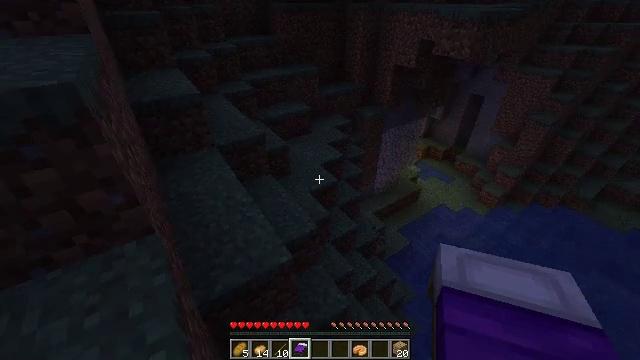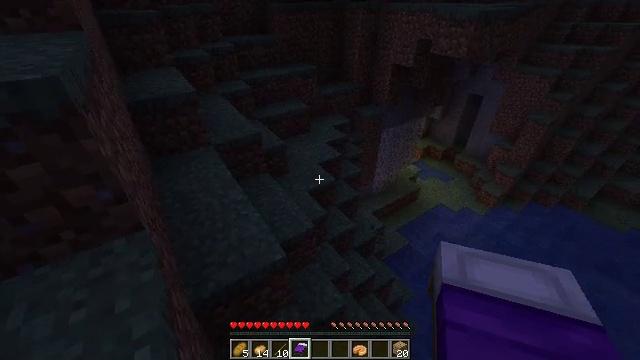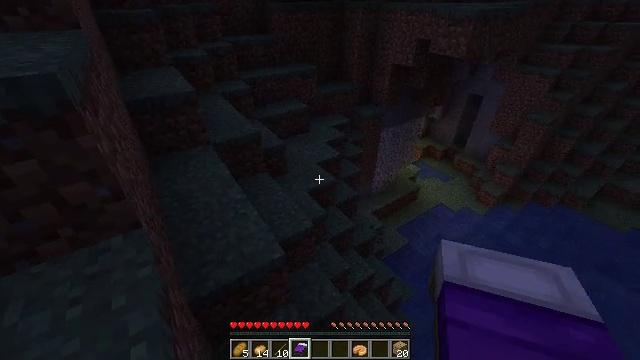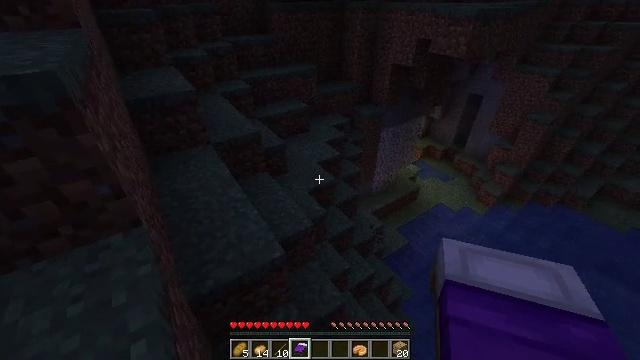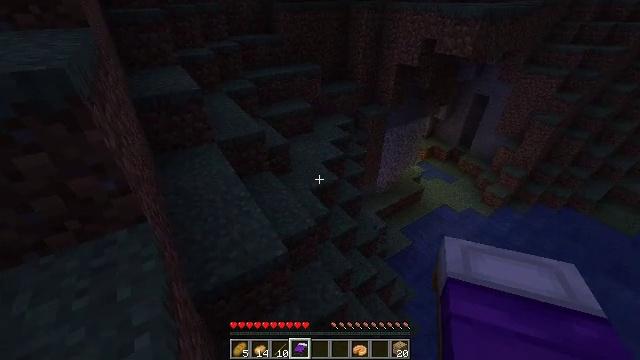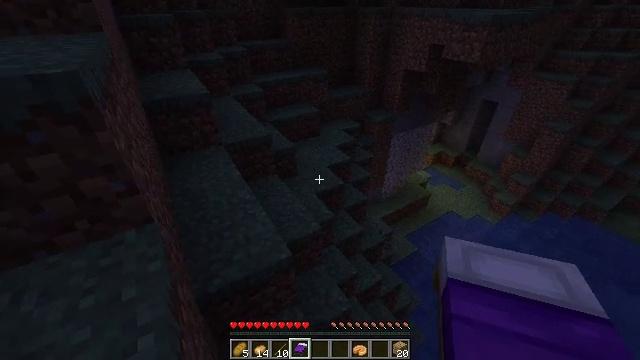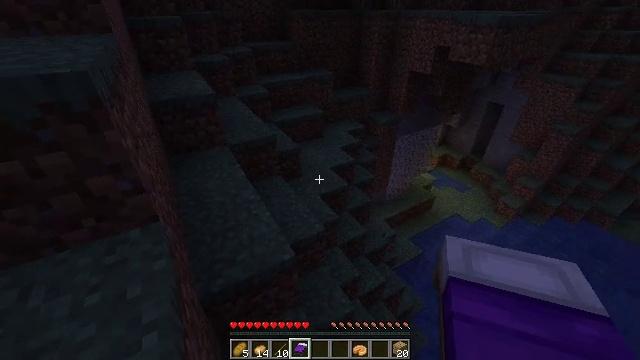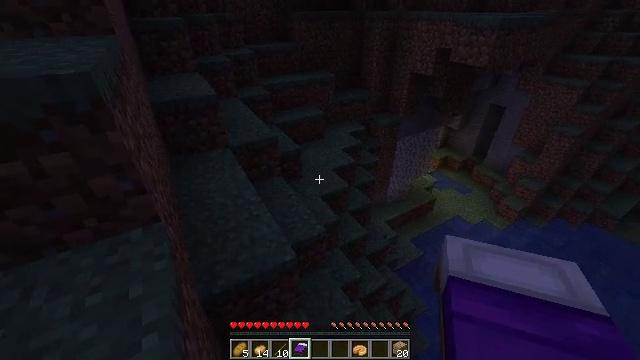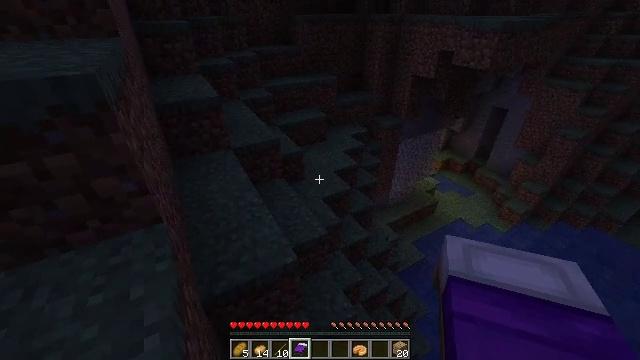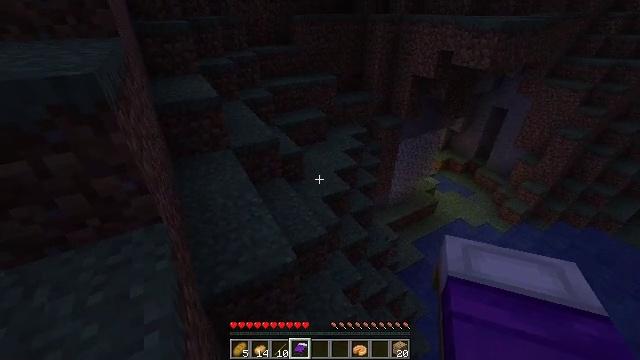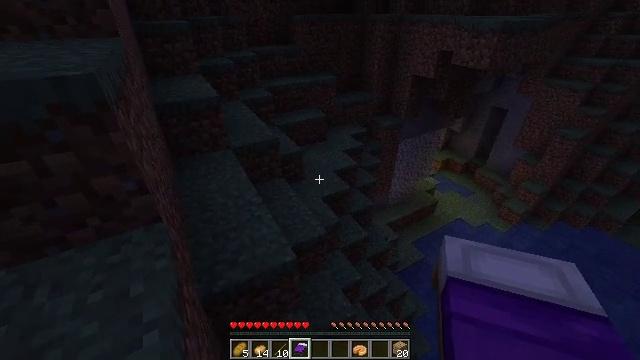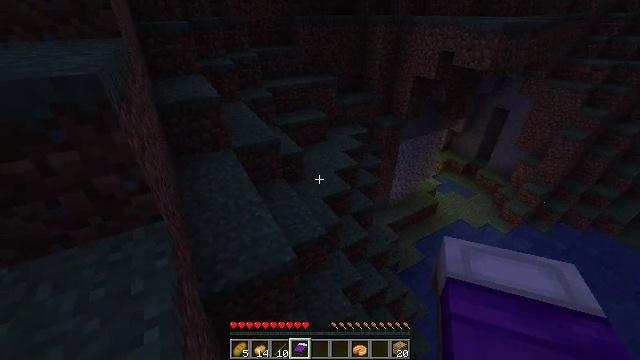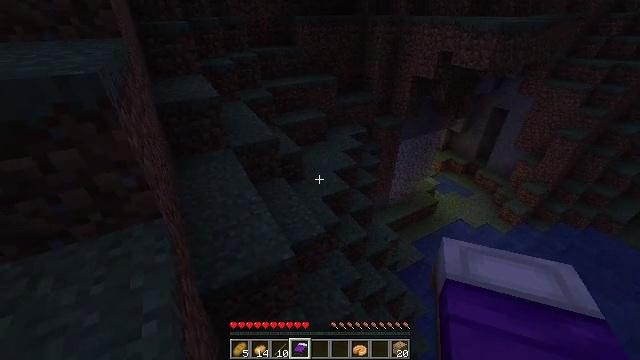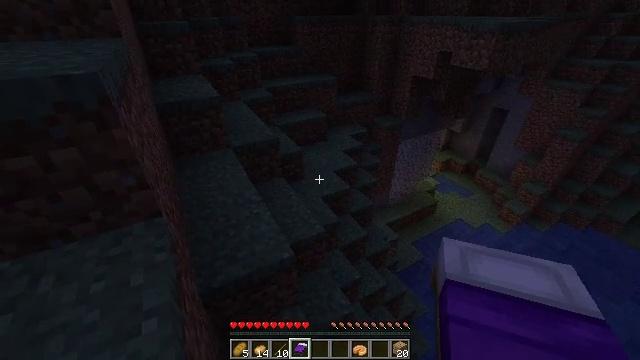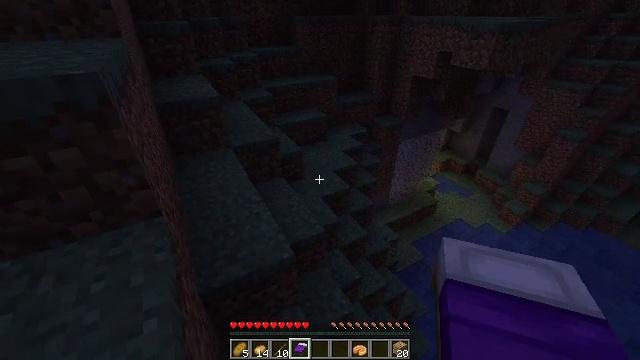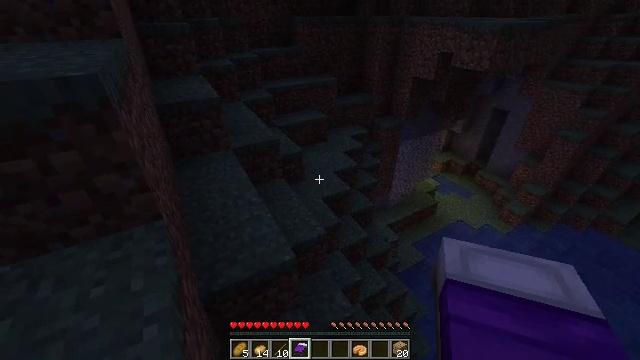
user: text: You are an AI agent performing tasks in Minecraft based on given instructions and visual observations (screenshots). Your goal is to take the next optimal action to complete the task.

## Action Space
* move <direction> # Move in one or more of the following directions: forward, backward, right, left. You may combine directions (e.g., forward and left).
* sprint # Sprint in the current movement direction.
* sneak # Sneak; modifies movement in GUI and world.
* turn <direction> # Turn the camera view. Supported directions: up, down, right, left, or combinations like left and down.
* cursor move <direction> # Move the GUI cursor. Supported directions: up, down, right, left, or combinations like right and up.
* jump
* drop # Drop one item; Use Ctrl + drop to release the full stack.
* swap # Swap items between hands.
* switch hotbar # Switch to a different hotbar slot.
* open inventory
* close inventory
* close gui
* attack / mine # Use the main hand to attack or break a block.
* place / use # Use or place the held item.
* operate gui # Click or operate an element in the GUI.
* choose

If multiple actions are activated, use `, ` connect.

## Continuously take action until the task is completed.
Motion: motion action
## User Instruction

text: Gather sweet berries from the bush.
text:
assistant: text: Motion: move right, sneak
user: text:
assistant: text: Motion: move right, sneak
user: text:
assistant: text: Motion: move right, sneak
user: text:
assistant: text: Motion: move right, sneak, turn left
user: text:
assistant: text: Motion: move right, sneak, turn left
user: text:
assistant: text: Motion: move right, sneak, turn left
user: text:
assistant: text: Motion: move right, sneak
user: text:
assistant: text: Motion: move right, sneak
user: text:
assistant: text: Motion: move right, sneak
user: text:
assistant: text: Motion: move right, sneak
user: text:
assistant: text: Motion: move right, sneak
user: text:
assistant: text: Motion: move right, sneak
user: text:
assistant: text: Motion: move right, sneak
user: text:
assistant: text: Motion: move forward and move left, sneak
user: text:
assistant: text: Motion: move forward and move left, sneak
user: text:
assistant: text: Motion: move forward and move left, sneak
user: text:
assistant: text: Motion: move forward and move left, sneak
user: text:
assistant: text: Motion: move forward and move left, sneak
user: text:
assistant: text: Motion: move forward and move left, sneak
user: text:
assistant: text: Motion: move forward and move left, sneak
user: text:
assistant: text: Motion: move forward and move left, sneak
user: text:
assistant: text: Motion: move forward and move left, sneak, turn left
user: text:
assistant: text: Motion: move forward and move left, sneak
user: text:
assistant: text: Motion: move forward, sneak
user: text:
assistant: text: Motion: move forward, jump
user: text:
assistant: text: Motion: move forward, jump
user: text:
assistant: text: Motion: move forward, jump
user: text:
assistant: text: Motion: move forward, jump
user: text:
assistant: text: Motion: move forward
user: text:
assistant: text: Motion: move forward